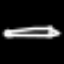
Label: pencil